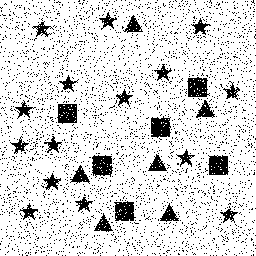
Squares: 6
Triangles: 6
Stars: 15
Total shapes: 27